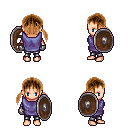
a pixel art fantasy rpg character, female body template, human, light skin, chain tabard jacket, metal pants, brown twin-tailed hairstyle, metal gloves, shield, four views (front, back, left, right), 2x2 character sprite sheet, small pixel art, hard edges, no anti-aliasing